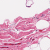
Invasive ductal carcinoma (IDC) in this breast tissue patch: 0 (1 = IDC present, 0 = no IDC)